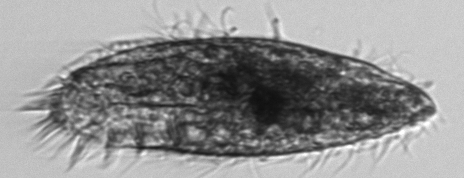
Label: Euplotes_morphotype1